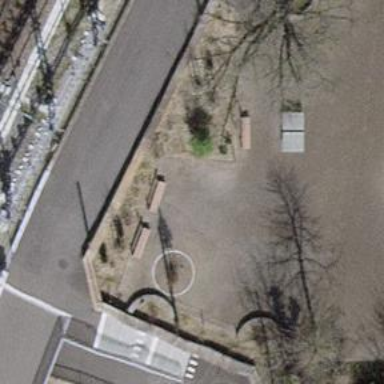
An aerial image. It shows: Bench for seating.